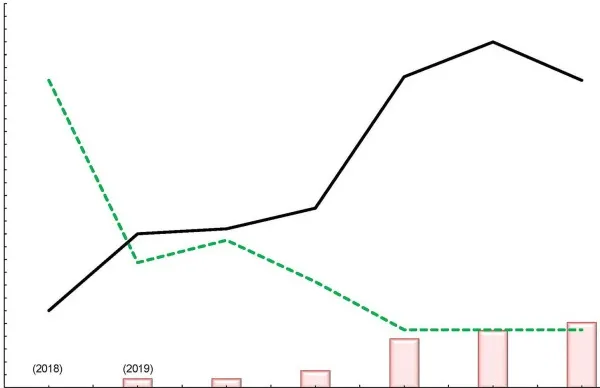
Trend of lab values over time in a patient with diabetic retinopathy treated with bevacizumab and subsequent thrombotic microangiopathy. Bev, bevacizumab; Cr, creatinine; dl, deciliter; eGFR, estimated glomerular filtration rate; mg, milligram; ml, milliliter; min, minute.
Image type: pathology (immunostaining)